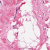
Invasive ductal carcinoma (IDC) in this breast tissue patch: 0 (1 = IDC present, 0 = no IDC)